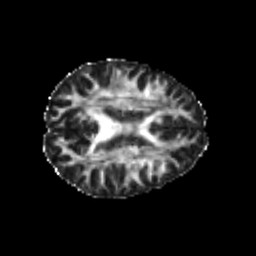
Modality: FA
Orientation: axial
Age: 24
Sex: female
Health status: healthy
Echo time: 0.074 s